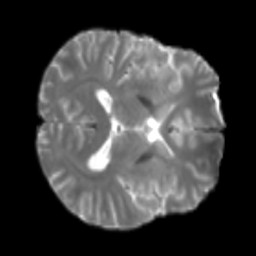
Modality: T2w
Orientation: axial
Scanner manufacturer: siemens
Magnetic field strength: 3 T
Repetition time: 4 s
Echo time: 0.0594 s